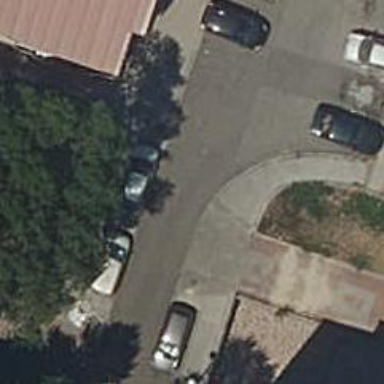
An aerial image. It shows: Residential road with asphalt surface. Both sides have sidewalks.